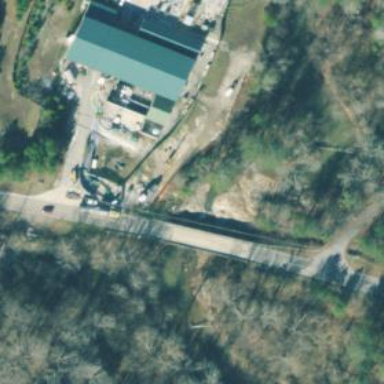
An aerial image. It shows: Secondary road with bridge.